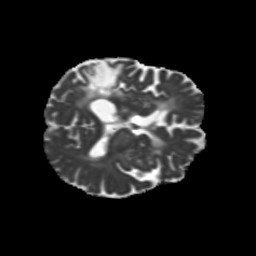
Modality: MD
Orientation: axial
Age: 62
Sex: female
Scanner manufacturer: siemens
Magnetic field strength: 3 T
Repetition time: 5.25 s
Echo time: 0.08 s